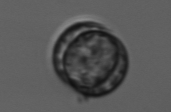
Label: Thalassiosira